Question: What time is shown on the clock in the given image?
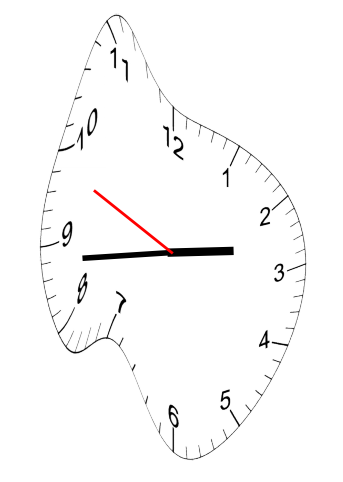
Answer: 02:43:49